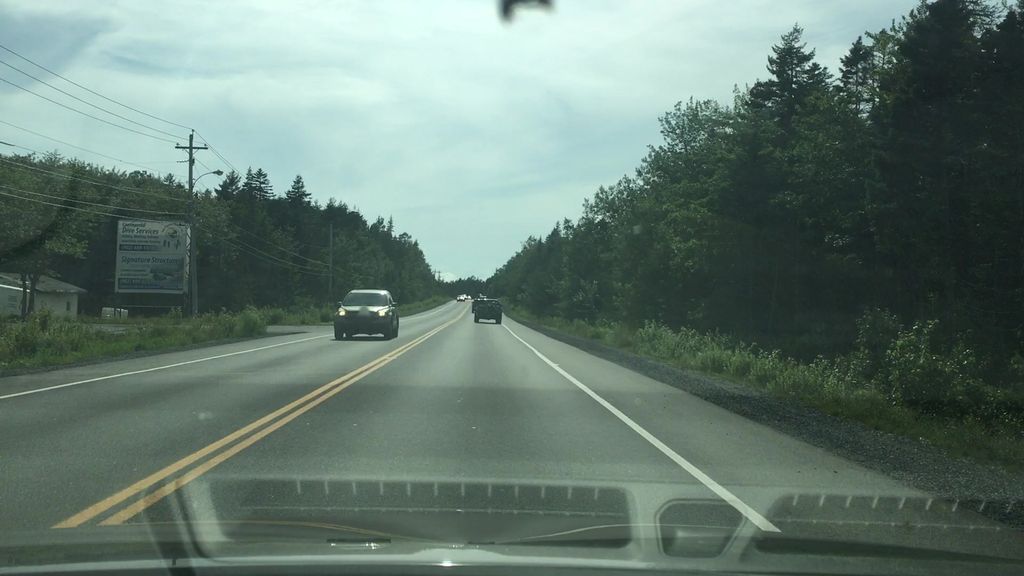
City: halifax